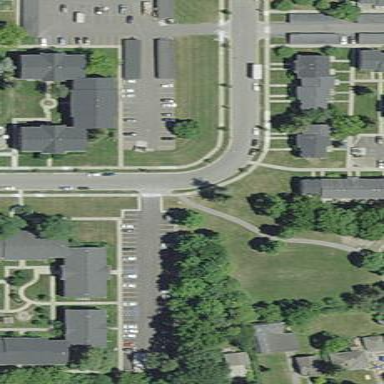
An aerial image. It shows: Paved parking area.